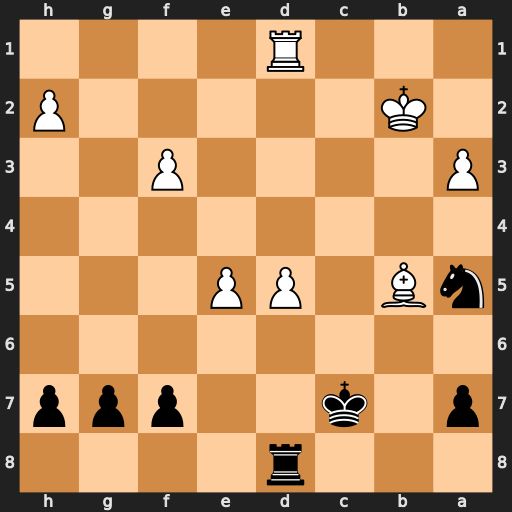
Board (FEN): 3r4/p1k2ppp/8/nB1PP3/8/P4P2/1K5P/3R4
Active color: b
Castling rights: -
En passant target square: -
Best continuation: Rb8 Rc1+ Kd8 a4 a6